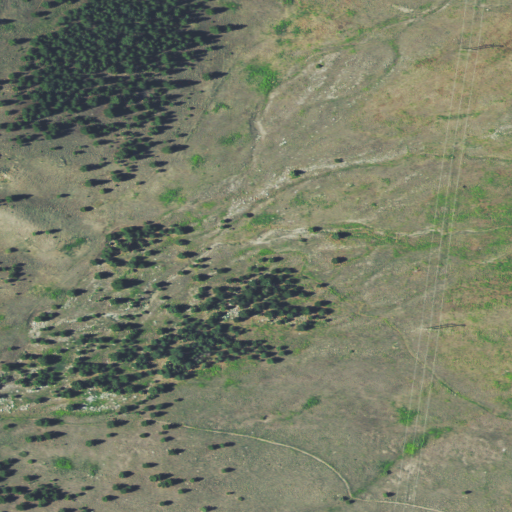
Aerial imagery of valley in Montana named Bielenberg Canyon containing grassland and shrub